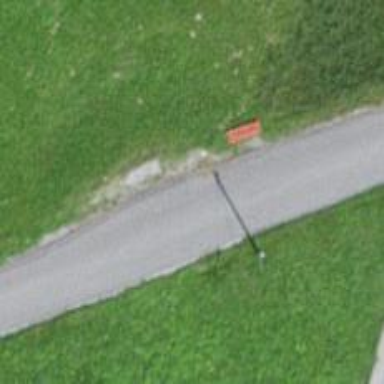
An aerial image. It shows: Bench for seating.